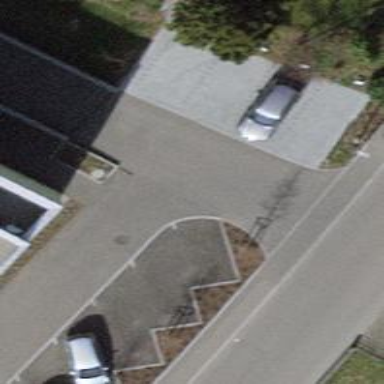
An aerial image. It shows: Parking aisle designated as service road.